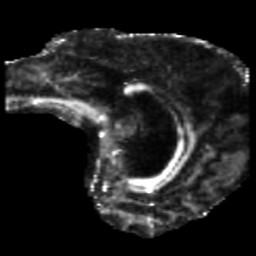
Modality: FA
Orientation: sagittal
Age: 49
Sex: male
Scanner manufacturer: siemens
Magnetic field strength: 3 T
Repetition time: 5.25 s
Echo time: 0.08 s